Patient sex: F
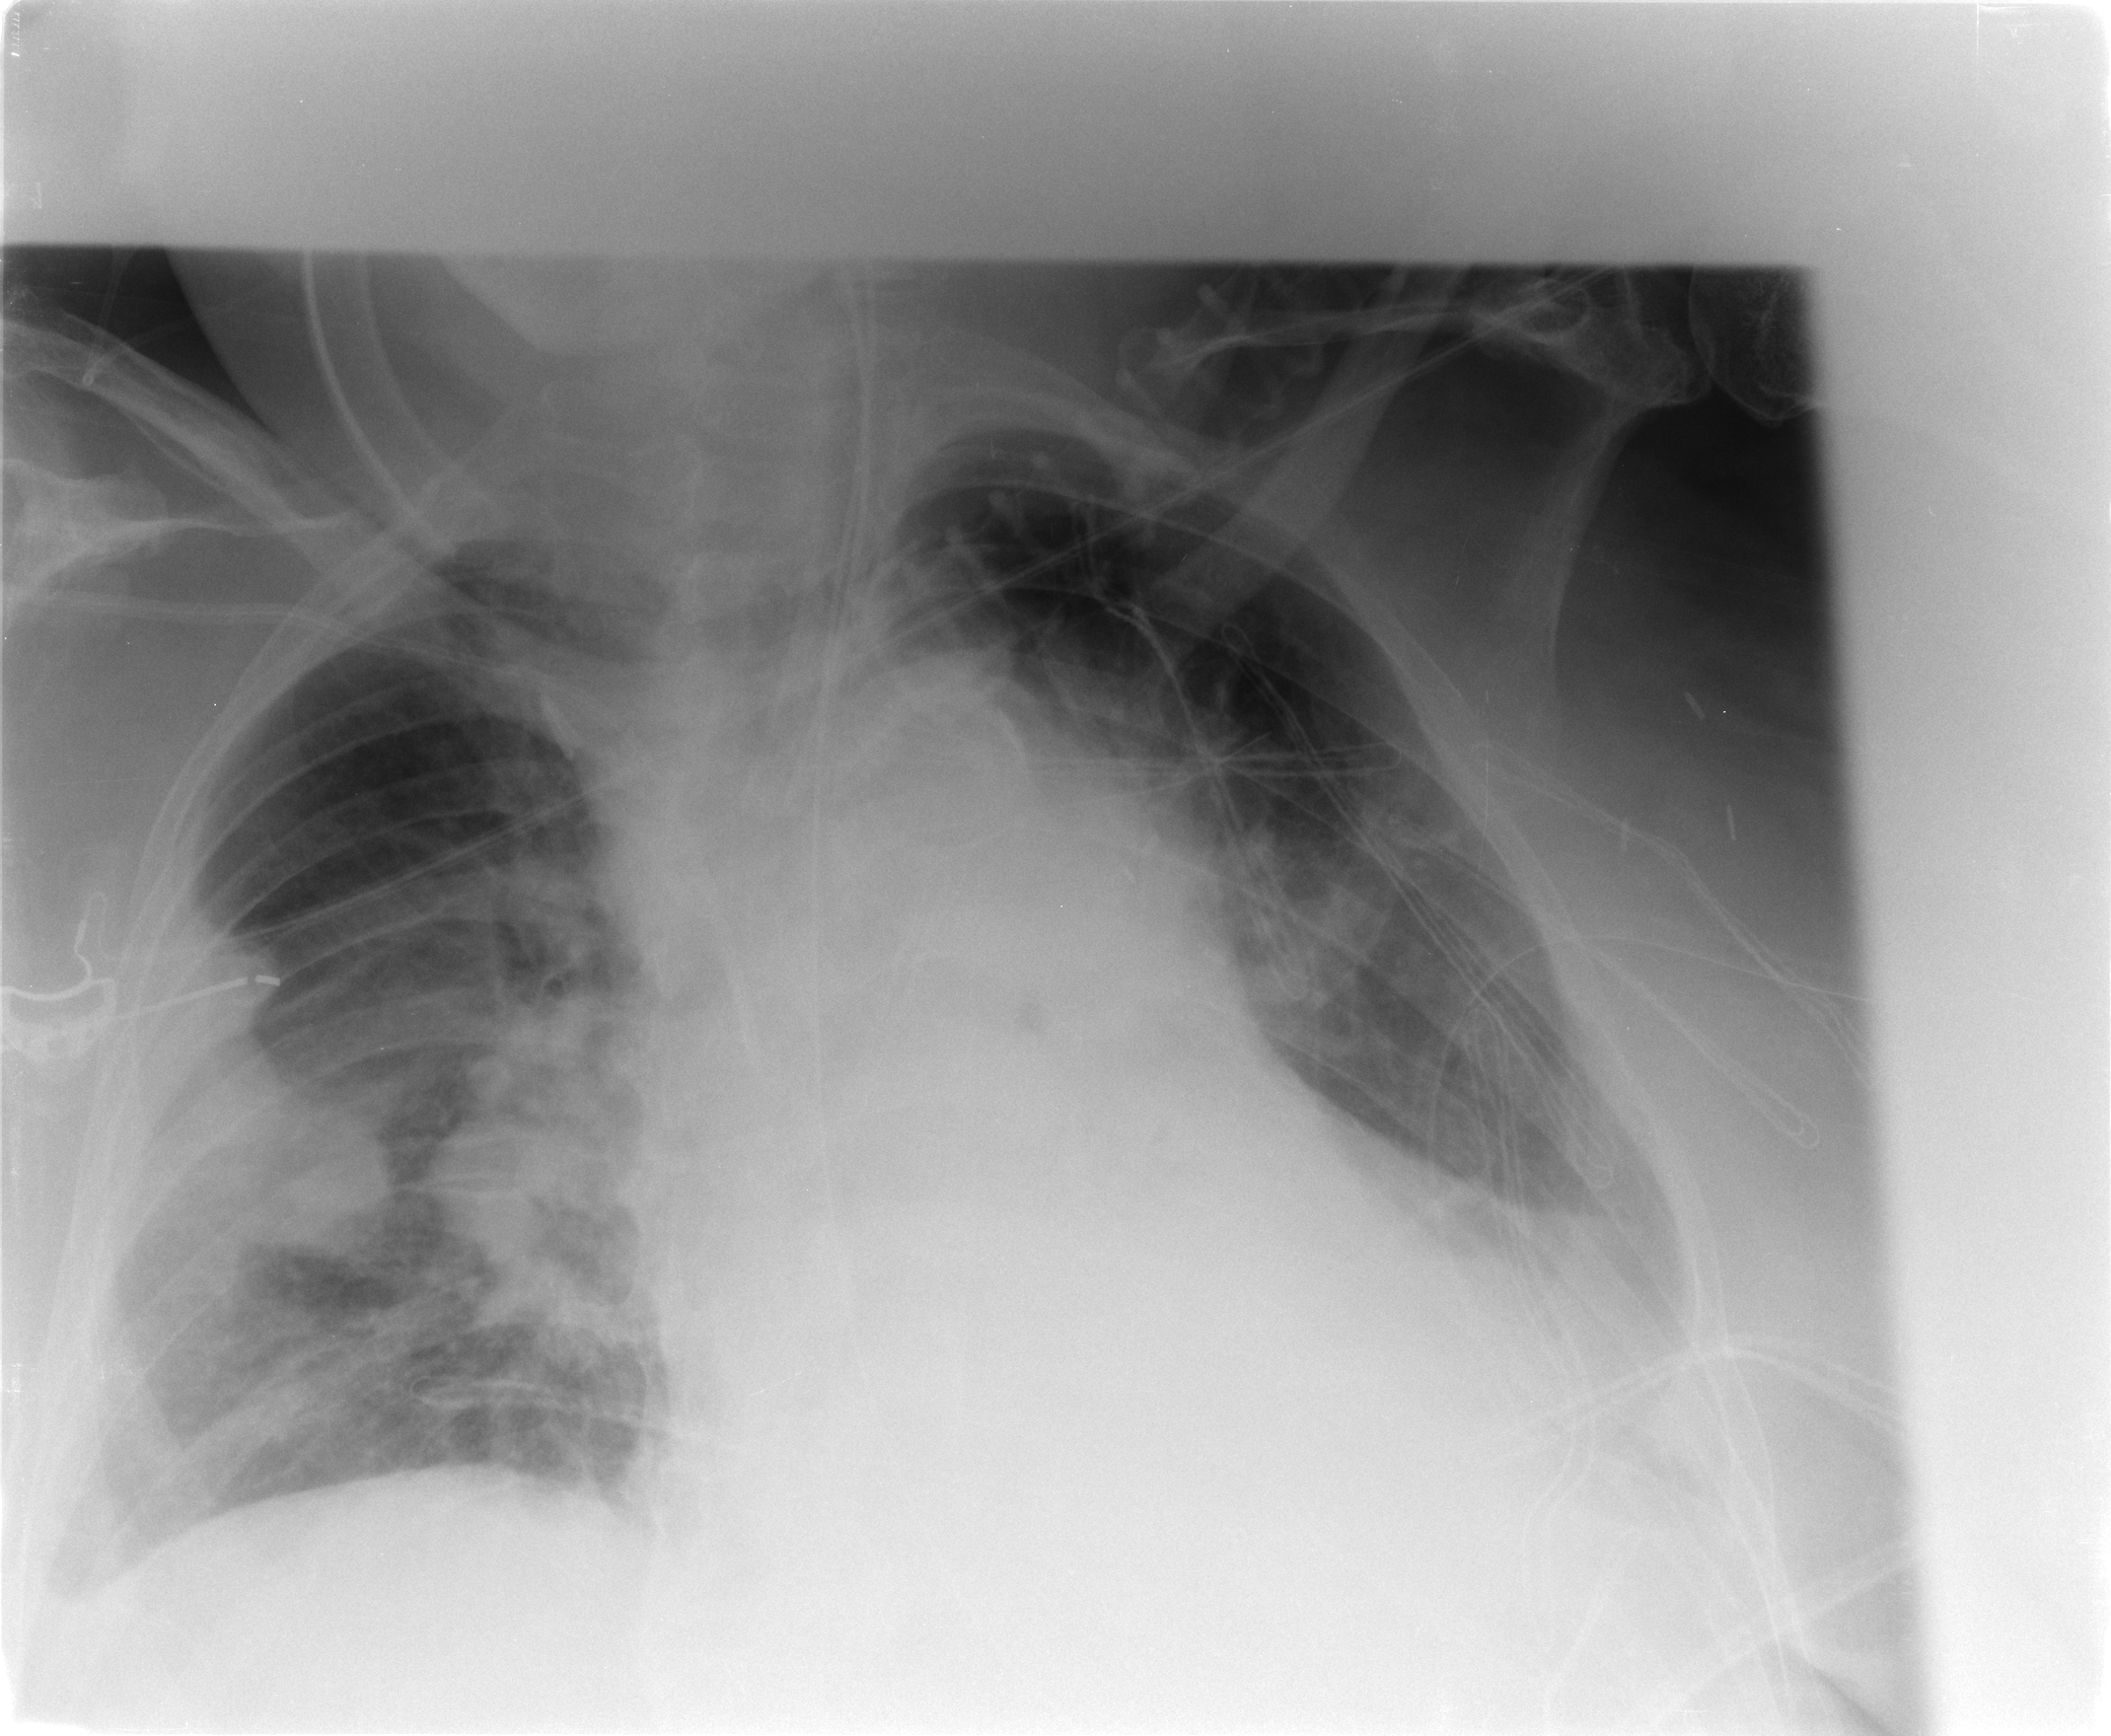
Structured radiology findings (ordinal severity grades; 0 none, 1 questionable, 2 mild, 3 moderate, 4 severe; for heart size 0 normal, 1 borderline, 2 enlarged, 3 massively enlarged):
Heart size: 2
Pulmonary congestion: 2
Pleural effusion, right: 2
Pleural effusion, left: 2
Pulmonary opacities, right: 3
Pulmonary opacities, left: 3
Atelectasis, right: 3
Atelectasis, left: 2